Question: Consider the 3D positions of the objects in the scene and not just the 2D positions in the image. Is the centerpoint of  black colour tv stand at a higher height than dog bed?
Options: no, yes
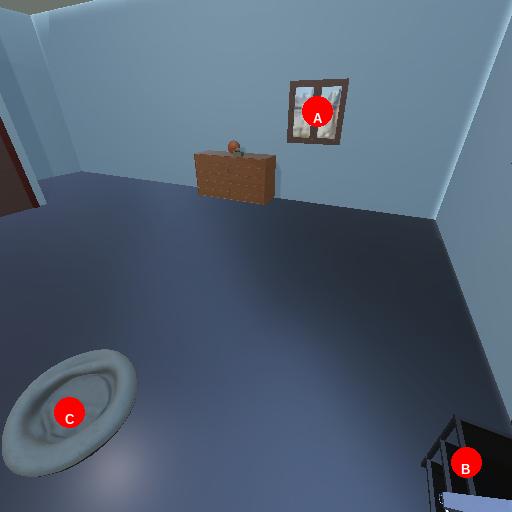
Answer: no